Interaction volume radius: 5 \u00c5
Interaction volume height: 15 \u00c5
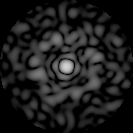
Disorder parameter: 0.8565